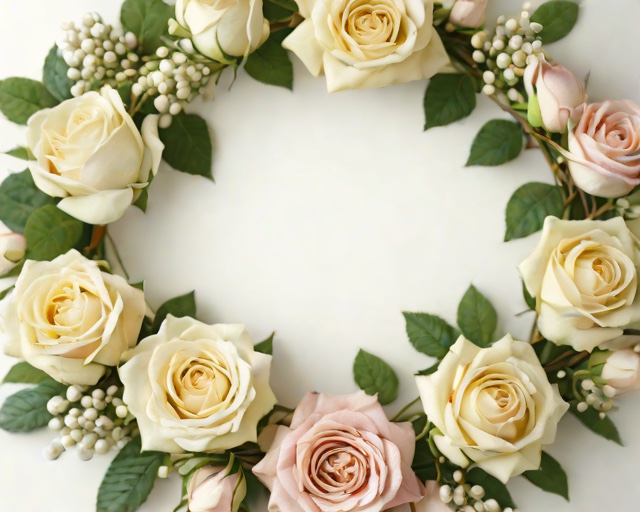
Category: Wedding